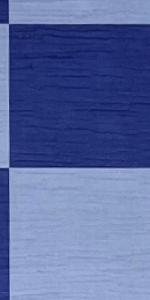
Label: Empty